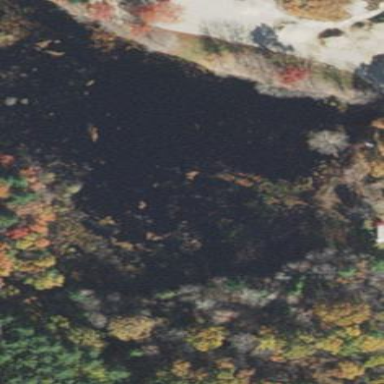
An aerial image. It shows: Peaceful pond surrounded by nature.